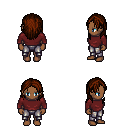
a pixel art fantasy rpg character, female body template, human, dark skin, maroon long-sleeve shirt, metal pants, brown long hairstyle, four views (front, back, left, right), 2x2 character sprite sheet, small pixel art, hard edges, no anti-aliasing